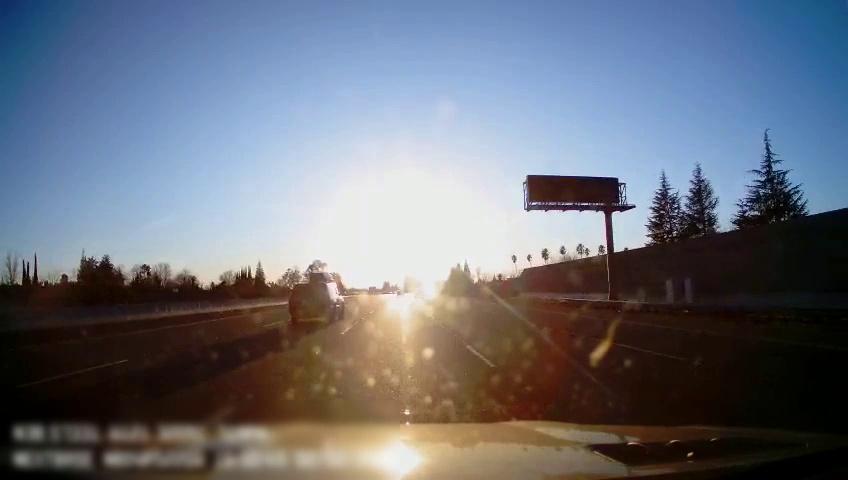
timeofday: Day
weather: Sunny
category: Drivable Space
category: Vehicles | Car
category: Vehicles | SUV
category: Lanes | Alternate Lane
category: Lanes | Alternate Lane
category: Lanes | Current Lane
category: Lanes | Current Lane
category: Lanes | Alternate Lane
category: Lanes | Alternate Lane
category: Traffic | Signs